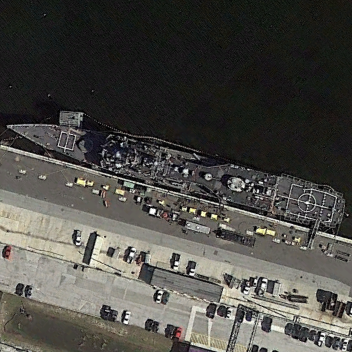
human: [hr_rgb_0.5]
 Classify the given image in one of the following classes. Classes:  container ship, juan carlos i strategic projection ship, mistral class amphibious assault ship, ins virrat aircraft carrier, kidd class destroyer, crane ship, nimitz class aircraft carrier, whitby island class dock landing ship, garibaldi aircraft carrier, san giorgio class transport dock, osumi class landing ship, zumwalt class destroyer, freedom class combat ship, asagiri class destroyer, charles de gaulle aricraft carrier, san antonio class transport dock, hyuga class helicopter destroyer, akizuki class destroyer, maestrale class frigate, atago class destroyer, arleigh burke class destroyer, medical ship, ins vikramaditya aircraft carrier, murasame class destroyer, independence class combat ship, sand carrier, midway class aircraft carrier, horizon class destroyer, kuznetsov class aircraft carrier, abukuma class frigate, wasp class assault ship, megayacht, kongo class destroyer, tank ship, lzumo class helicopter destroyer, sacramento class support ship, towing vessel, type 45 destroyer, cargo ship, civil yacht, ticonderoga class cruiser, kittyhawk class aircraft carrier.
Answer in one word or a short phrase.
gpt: Ticonderoga class cruiser